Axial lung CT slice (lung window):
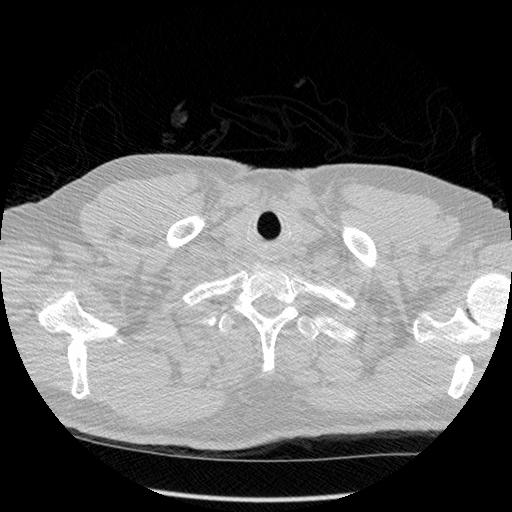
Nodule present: no